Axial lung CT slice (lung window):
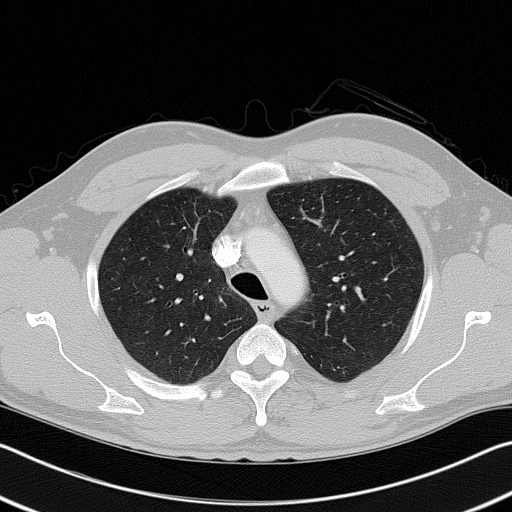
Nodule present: no